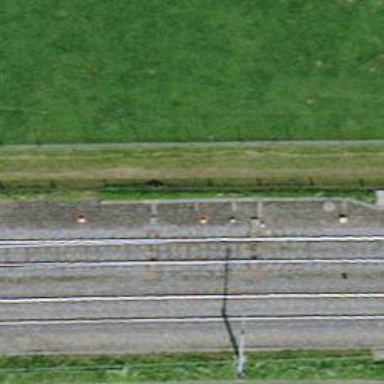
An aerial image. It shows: Railway switch.